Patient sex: M
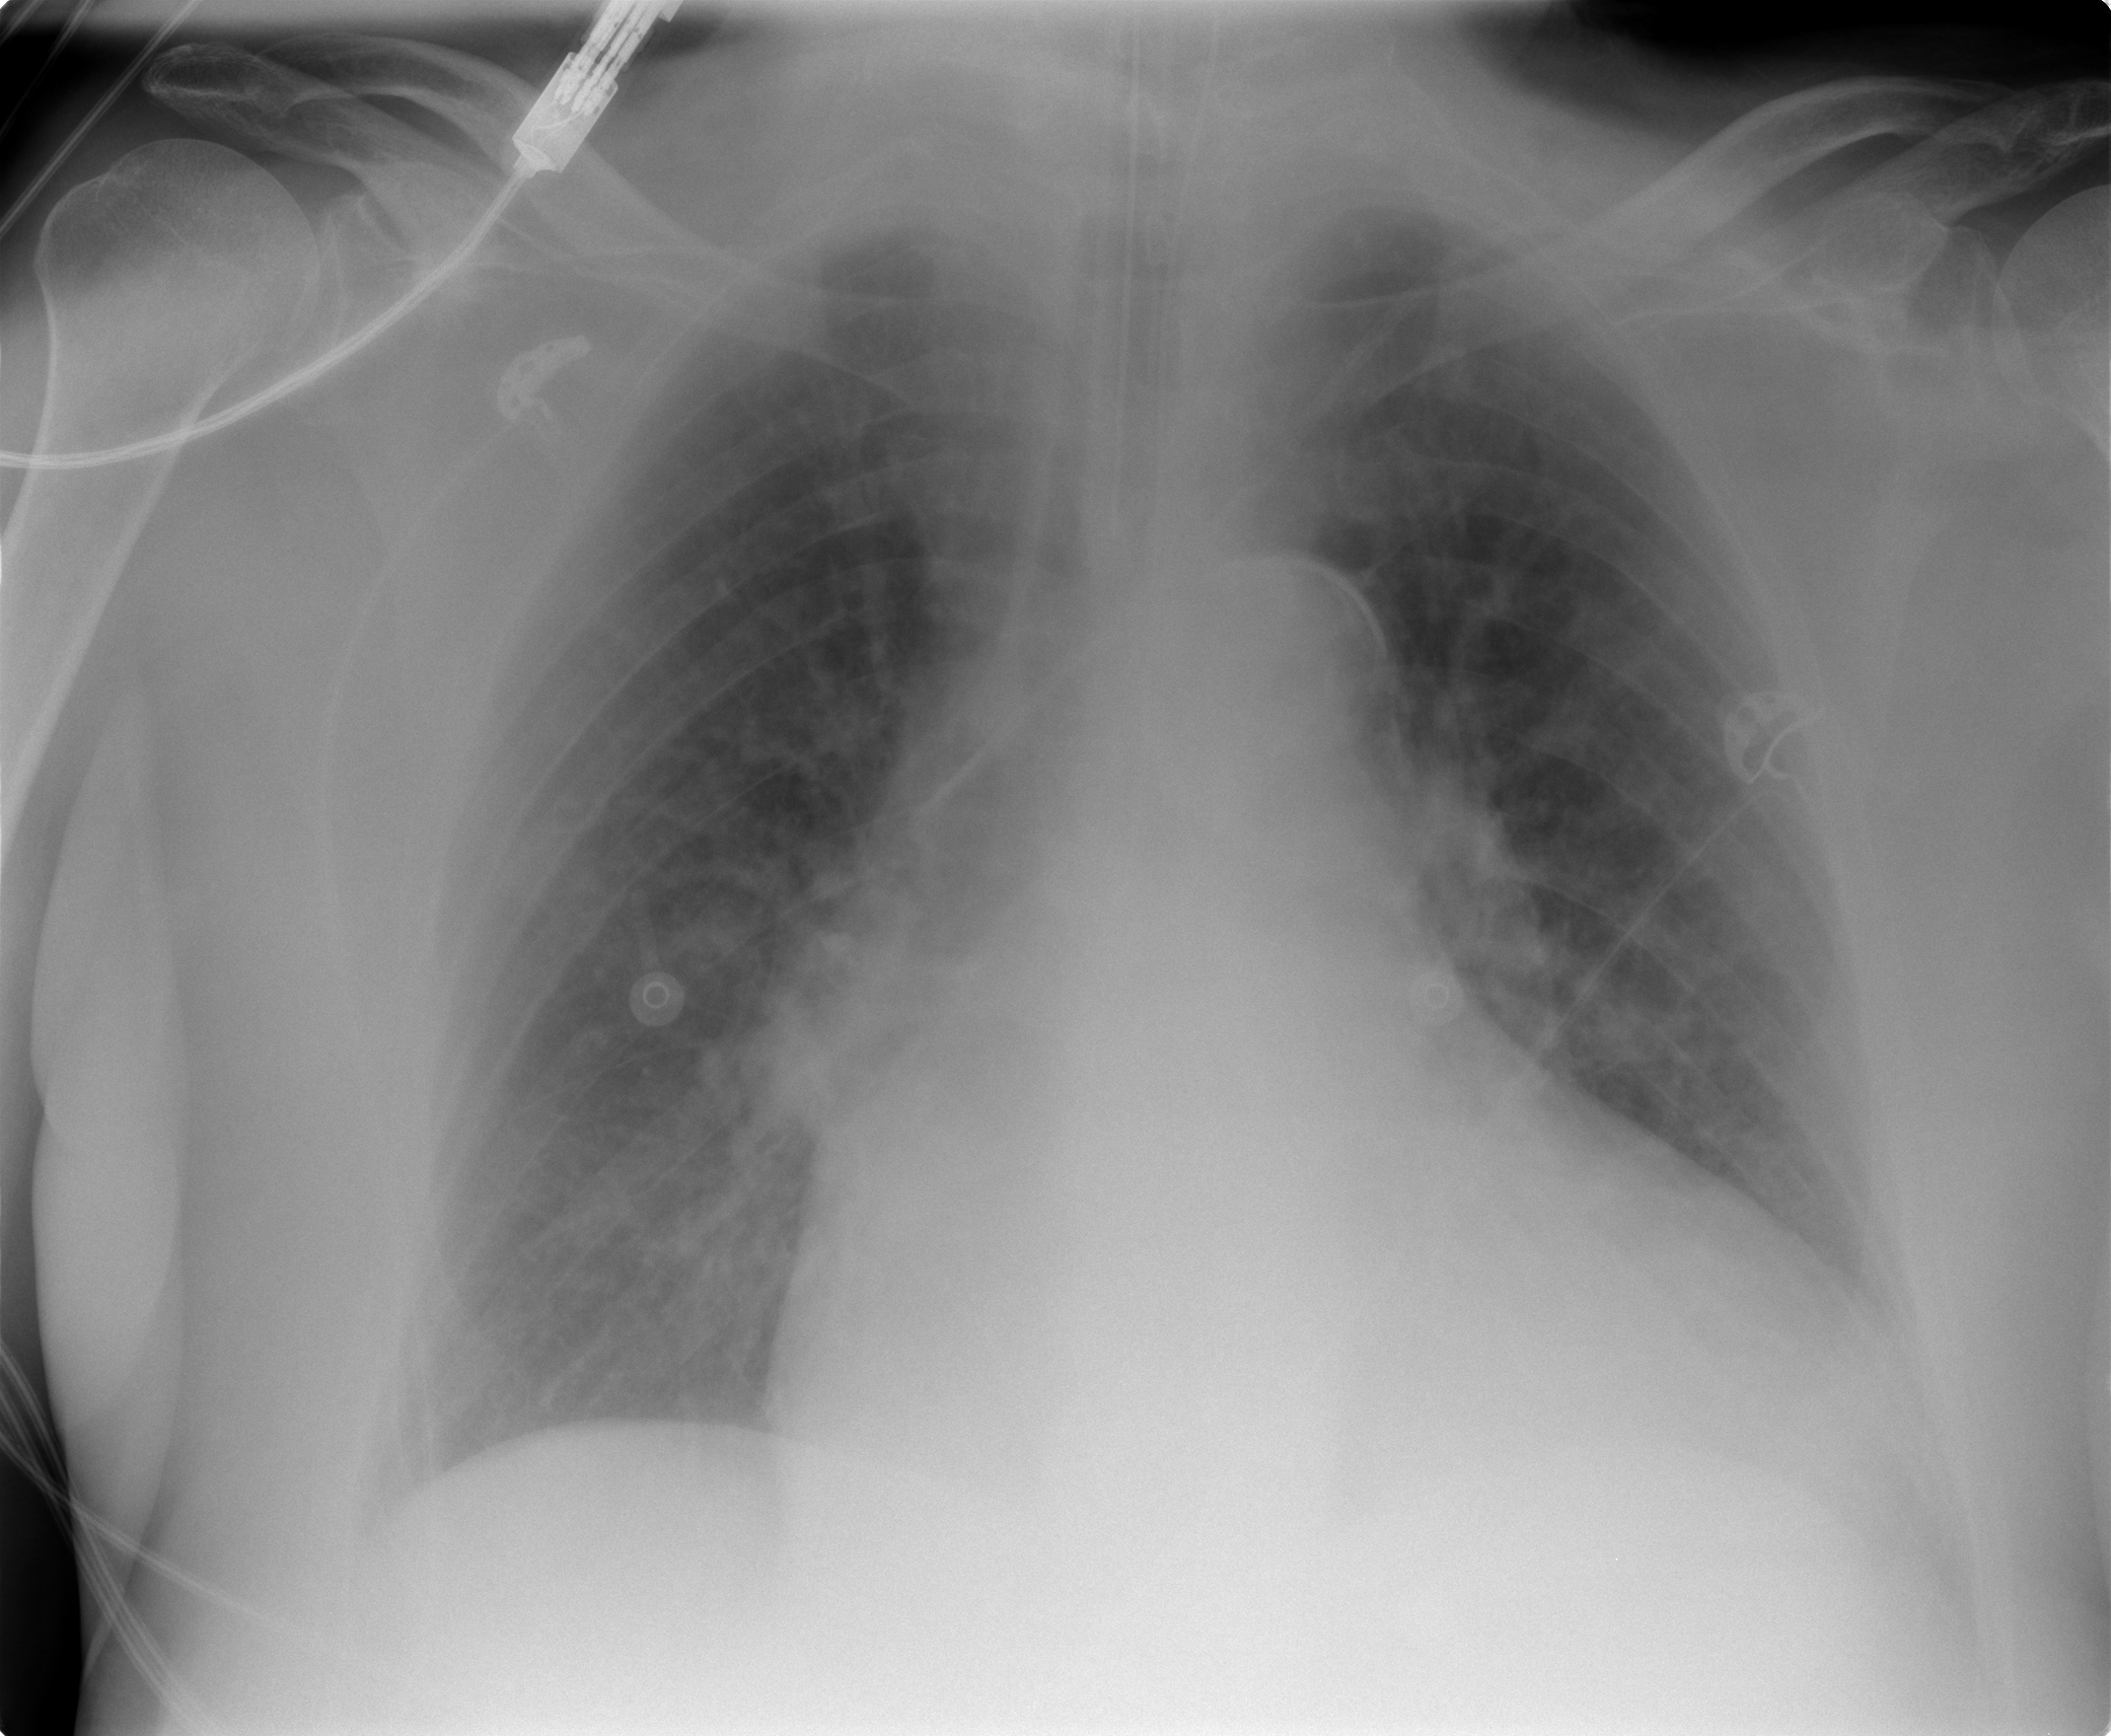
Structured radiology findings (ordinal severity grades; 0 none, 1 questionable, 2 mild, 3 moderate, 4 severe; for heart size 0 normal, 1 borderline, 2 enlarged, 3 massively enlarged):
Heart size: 2
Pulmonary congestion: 1
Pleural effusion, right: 0
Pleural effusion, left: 1
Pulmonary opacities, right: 0
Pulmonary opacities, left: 0
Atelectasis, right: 0
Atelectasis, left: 1